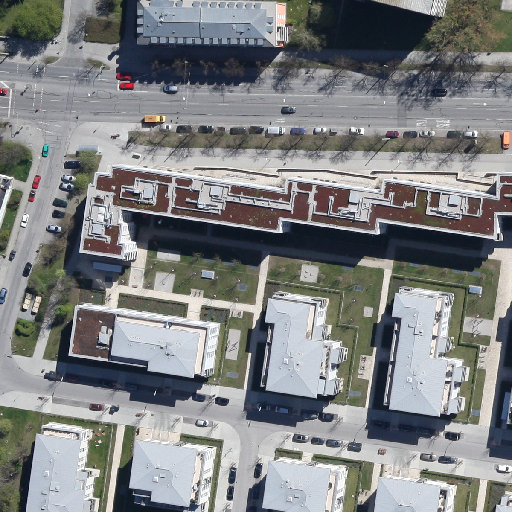
Referring expression: bikeway